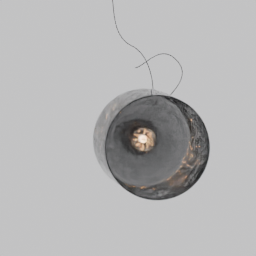
Label: lighting